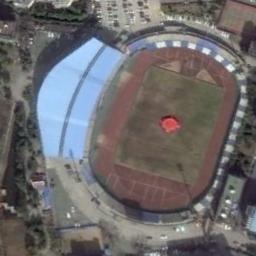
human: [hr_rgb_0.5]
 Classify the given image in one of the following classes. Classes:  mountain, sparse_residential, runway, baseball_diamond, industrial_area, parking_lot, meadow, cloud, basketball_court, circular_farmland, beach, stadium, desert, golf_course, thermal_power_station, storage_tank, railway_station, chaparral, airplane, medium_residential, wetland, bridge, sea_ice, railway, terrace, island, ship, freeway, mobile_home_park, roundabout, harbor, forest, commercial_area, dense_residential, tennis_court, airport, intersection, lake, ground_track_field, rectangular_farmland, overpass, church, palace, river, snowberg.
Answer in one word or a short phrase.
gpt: stadium